Question: Is all in the title,
I do not understand the problem this time is a bit different, I used the same Object(List) for two different programs and it does not work in the second time, see :
'''
private void jMenuItem23ActionPerformed(java.awt.event.ActionEvent evt) {
init_creer_client();
List items = new ArrayList();
items.add("mawren");
items.add("blabla");
items.add("Bonjour");
CL.show(cartes,"creer_client");
}
'''
screenshot about the error :

by cons here its work smoothly :
'''
import java.awt.Dimension;
import java.awt.HeadlessException;
import java.util.ArrayList;
import java.util.List;
import javax.swing.JFrame;
import javax.swing.JPanel;
import javax.swing.JTextField;
import org.jdesktop.swingx.autocomplete.AutoCompleteDecorator;
public class Test_swingx extends JFrame {
public Test_swingx(String title) throws HeadlessException {
this.setTitle(title);
JPanel pan=new JPanel();
JTextField jtf=new JTextField();
jtf.setColumns(20);
List items = new ArrayList();
items.add("hello");
items.add("marwen");
items.add("allooo");
AutoCompleteDecorator.decorate(jtf, items,false);
pan.add(jtf);
this.setContentPane(pan);
this.setDefaultCloseOperation(JFrame.EXIT_ON_CLOSE);
this.setVisible(true);
this.setBounds(280, 150, 500, 200);
}
public static void main(String[] args) {
Test_swingx tsx=new Test_swingx("helloo swingx");
}
}
'''
can anyone explain to me ?
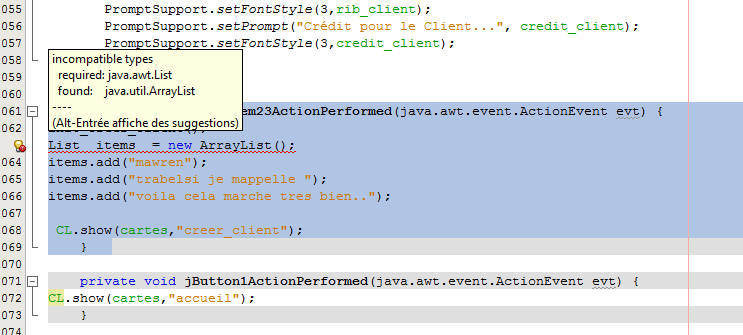
Answer: You have a java.awt.List import should be java.util.List